Field crop: maize
Growth stage: 2
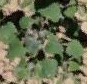
Species: chenopodium